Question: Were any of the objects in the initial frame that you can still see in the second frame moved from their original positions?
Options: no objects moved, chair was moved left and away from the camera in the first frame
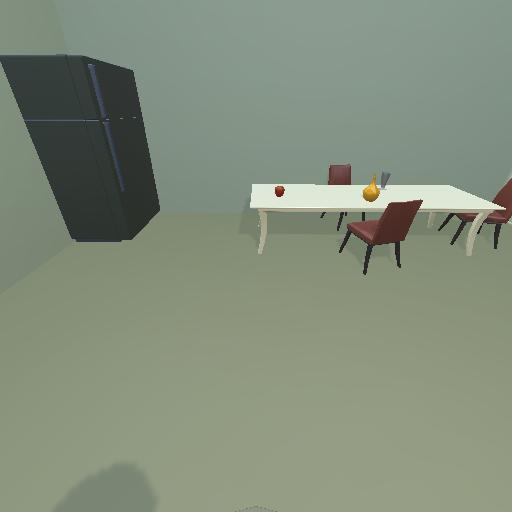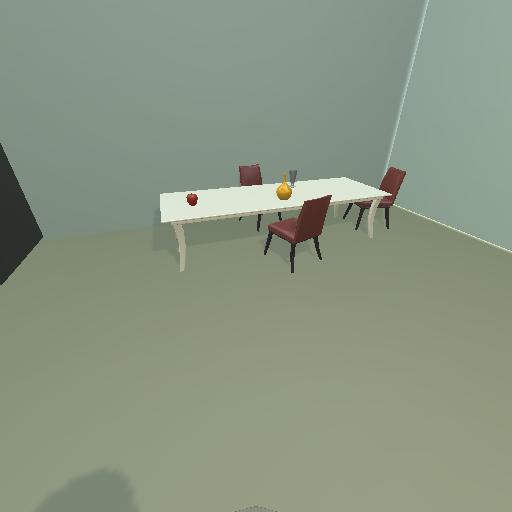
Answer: no objects moved